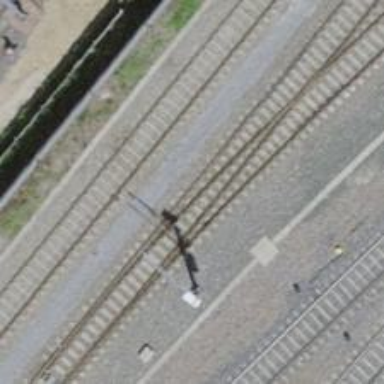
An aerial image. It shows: Railway yard with one track in service.